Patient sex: M
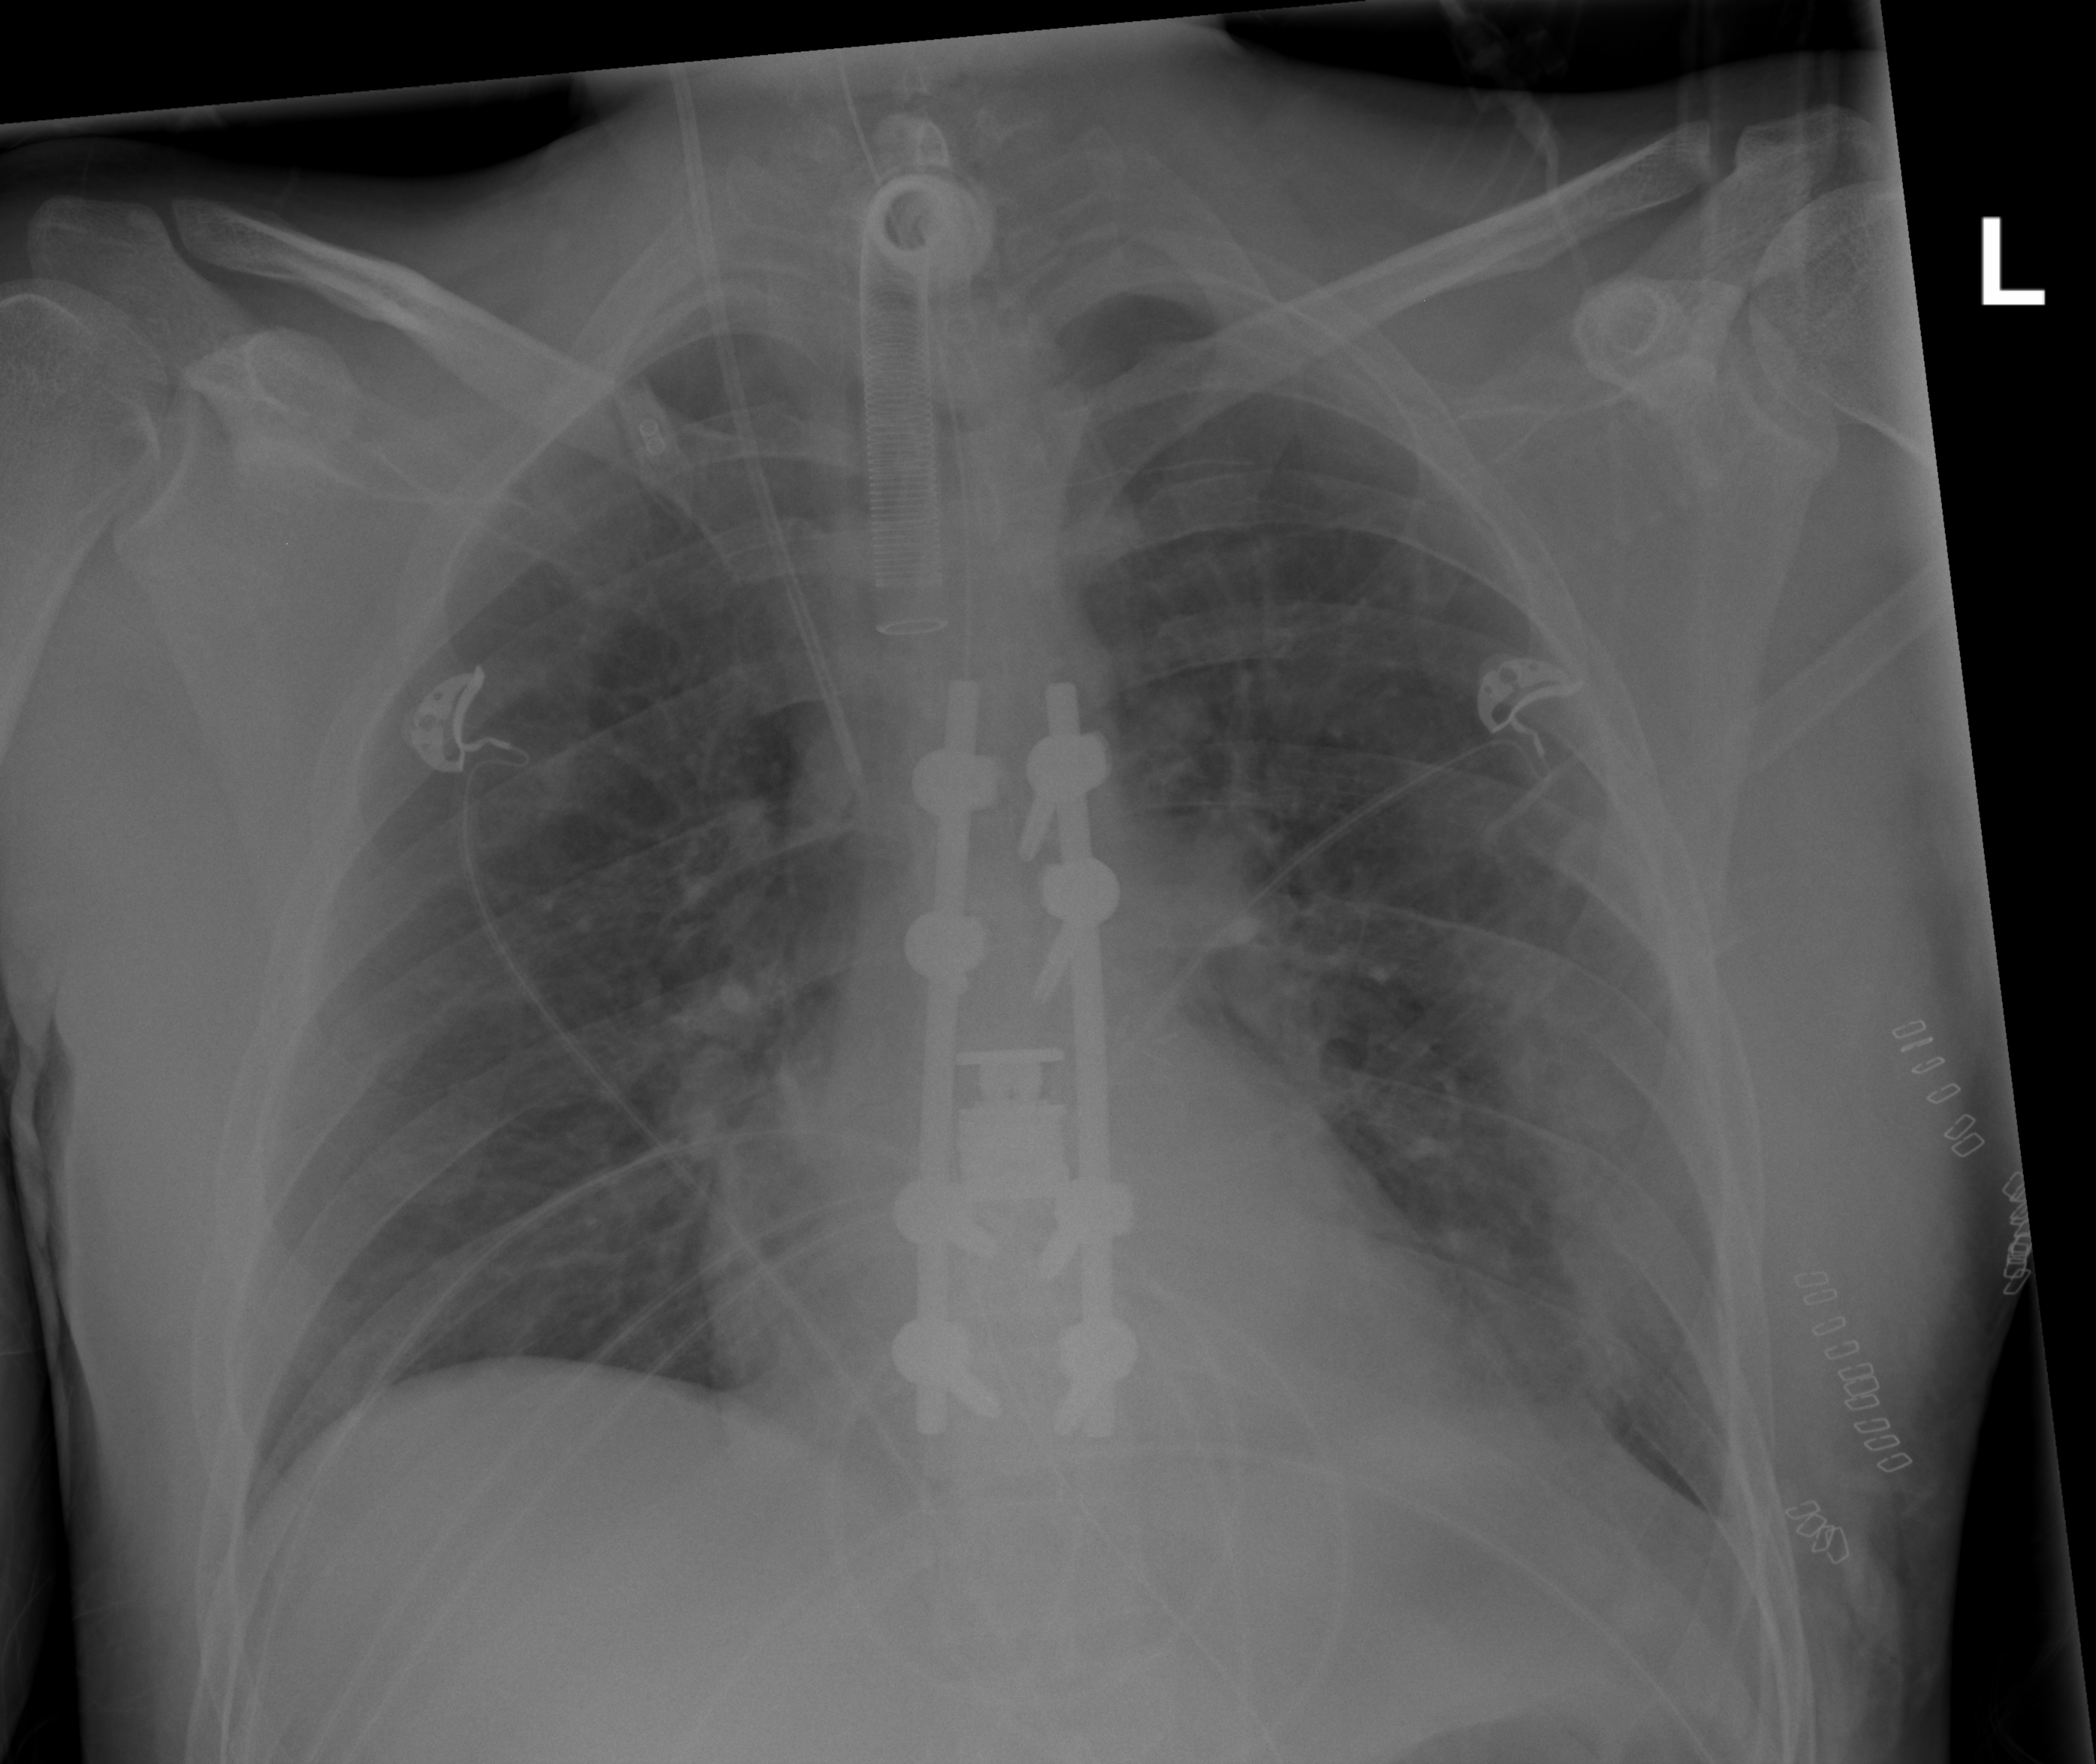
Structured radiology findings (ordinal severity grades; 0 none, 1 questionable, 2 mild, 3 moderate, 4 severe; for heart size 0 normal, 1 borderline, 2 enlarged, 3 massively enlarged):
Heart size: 0
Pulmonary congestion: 1
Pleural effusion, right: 0
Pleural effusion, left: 0
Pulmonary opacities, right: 0
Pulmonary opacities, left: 0
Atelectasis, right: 1
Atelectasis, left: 1